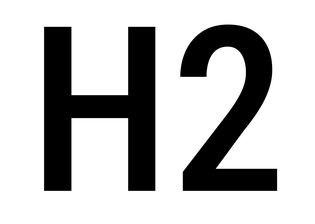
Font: Roboto_Condensed_Medium